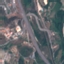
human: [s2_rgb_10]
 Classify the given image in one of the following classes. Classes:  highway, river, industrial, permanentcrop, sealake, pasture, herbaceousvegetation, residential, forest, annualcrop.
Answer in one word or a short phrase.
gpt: Highway